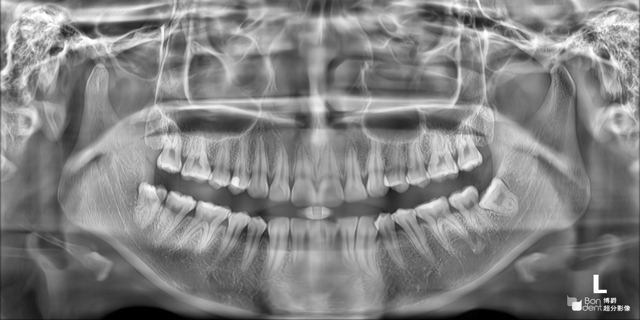
adult